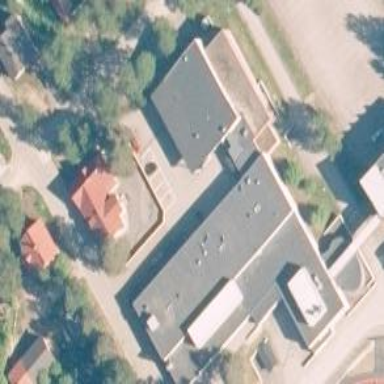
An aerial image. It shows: School.